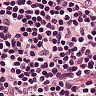
Metastatic tissue present: no